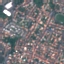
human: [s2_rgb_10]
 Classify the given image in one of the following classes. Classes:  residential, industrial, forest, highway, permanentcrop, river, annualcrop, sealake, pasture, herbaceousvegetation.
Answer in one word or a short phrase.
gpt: Residential